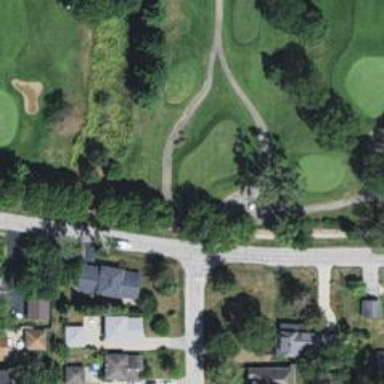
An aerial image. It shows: Pathway for golfing.